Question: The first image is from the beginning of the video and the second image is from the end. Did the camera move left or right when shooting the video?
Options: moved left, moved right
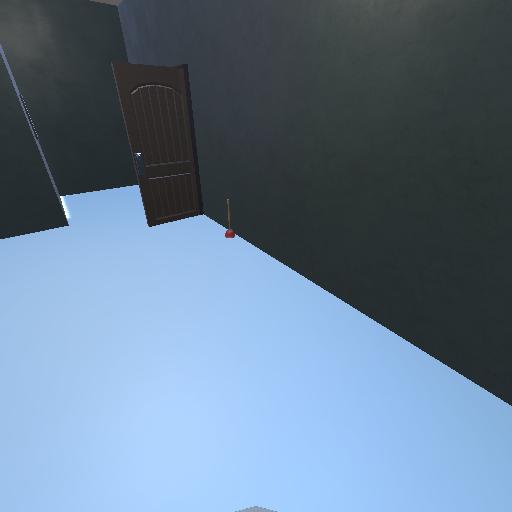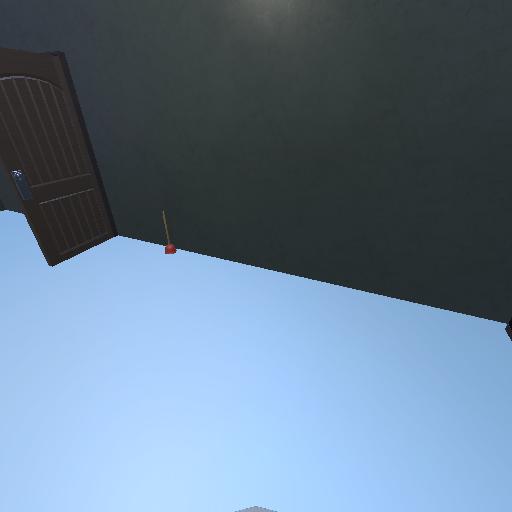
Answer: moved left